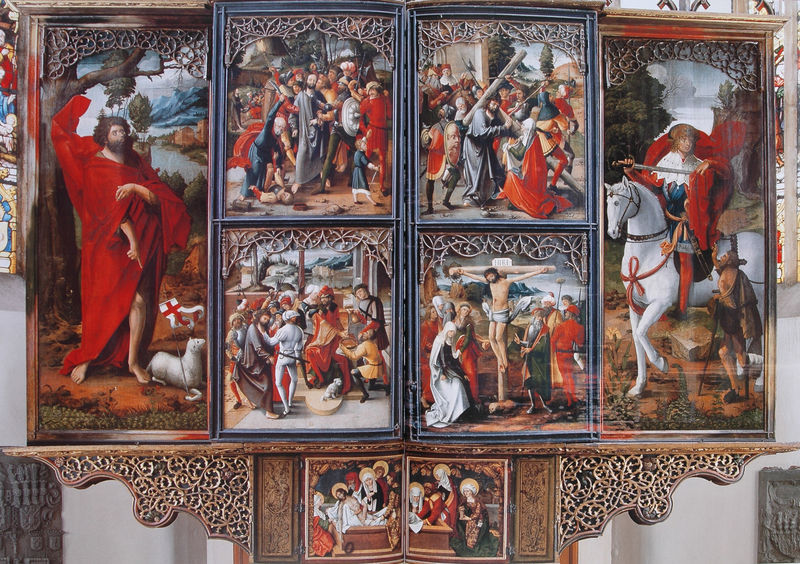
Titel: Hochaltar, geschlossener Zustand
Künstler: Michael Wolgemut
Standort: Schwabach
Institution: Stadtpfarrkirche St. Johannes d.T. und St. Martin
Schlagwörter: blau, flügel, gemälde, kampf, weiß, landschaft, menschen, see, braun, holz, rot, ornament, bart, johannes, vollbart, kirche, gold, mantel, gotik, pferd, reiter, zaumzeug, bilder, fahne, foto, fotografie, schild, lamm, buch, kreuz, religion, schwert, waffen, kacheln, ritter, schimmel, altar, hochaltar, heiligenschein, gotisch, christus, jesus, kreuzigung, ostern, scharnier, ross, kruzifix, luther, heilige, maria, tempera, verse, grablegung, ikone, auferstehung, geschnitzt, schnitzereien, altarbild, christi, tryptichon, schnitzerein, teile, chrustus, gesprenge, altaraufsatz, predella, retabel, flügelaltar, triptychon, samariter, apostel, passion, lamm gottes, martin luther, inri, leiden christi, antoniuskreuz, kreuzweg, altarretabel, wandelaltar, leidensweg, pontius, tiptychon, >passion, hemälde, hände rein waschen